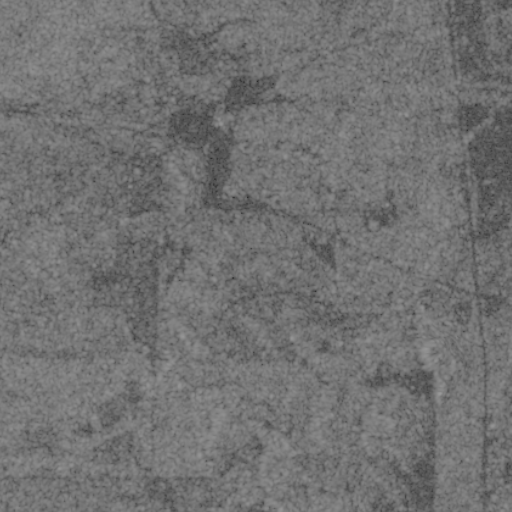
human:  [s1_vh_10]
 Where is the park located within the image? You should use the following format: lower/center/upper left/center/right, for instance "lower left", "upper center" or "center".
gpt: The park is located in the center right of the image.
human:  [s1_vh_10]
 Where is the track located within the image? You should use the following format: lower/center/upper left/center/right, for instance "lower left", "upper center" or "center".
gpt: There is no track in the image.

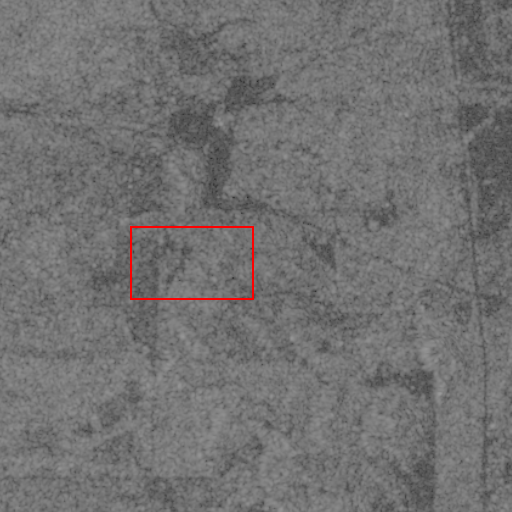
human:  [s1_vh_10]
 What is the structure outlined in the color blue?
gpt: There is no blue outline.
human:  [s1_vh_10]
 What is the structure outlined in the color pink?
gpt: There is no structure outlined in pink.